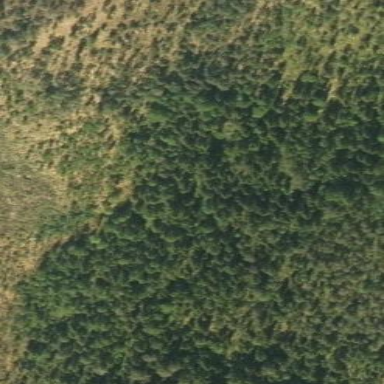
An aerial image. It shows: Woodland with needle-leaved trees.